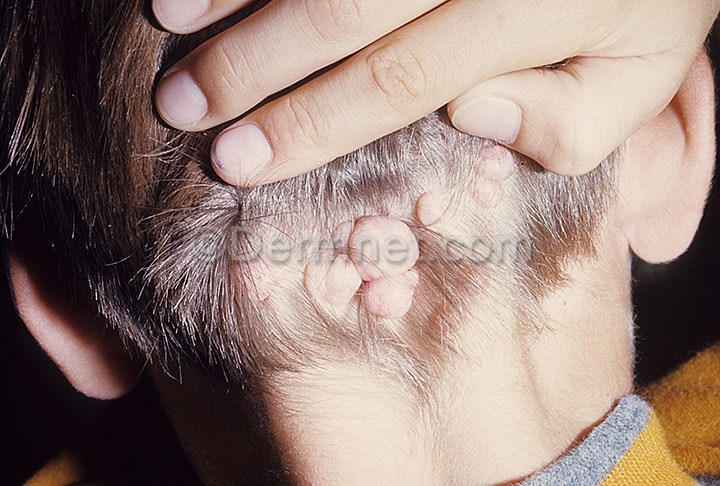
Disease: Seborrheic Keratoses and other Benign Tumors